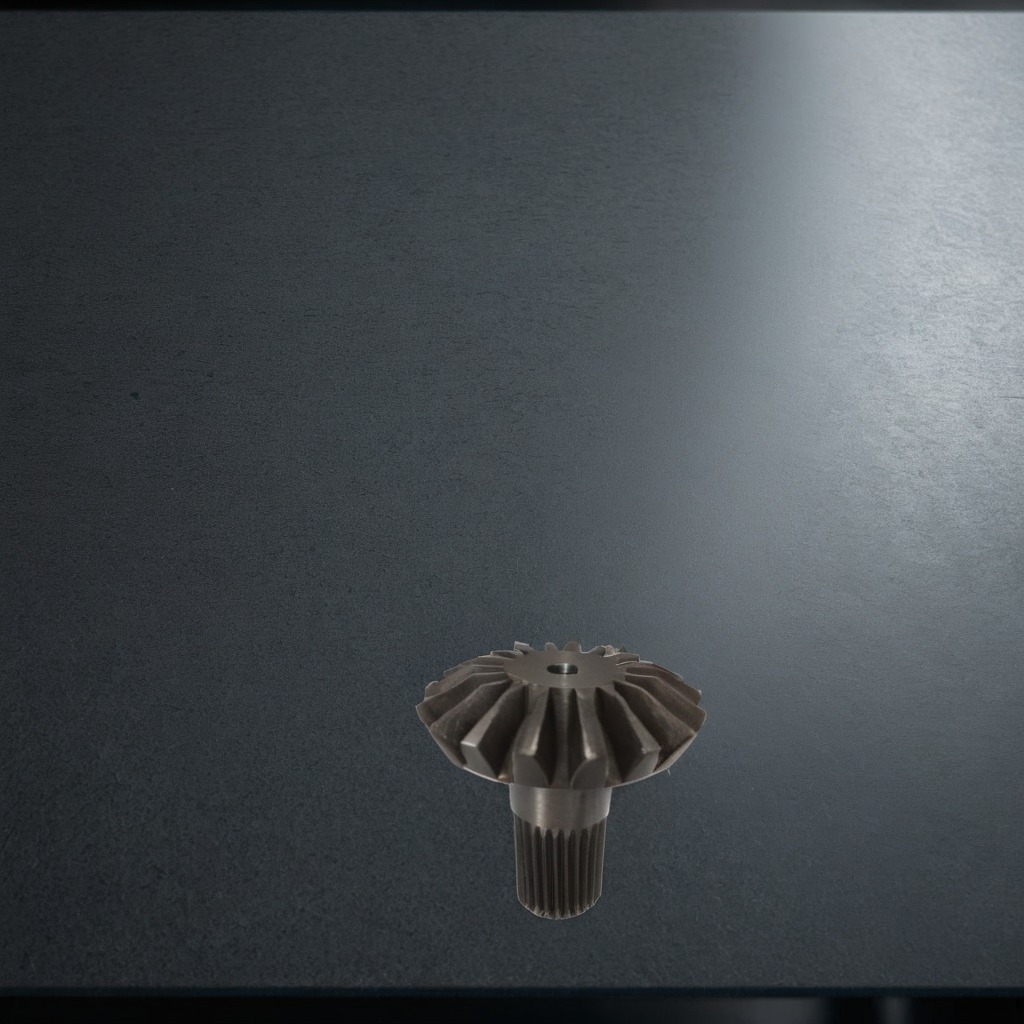
A steel gear with teeth lies on a clean granite table inside a workshop at night.